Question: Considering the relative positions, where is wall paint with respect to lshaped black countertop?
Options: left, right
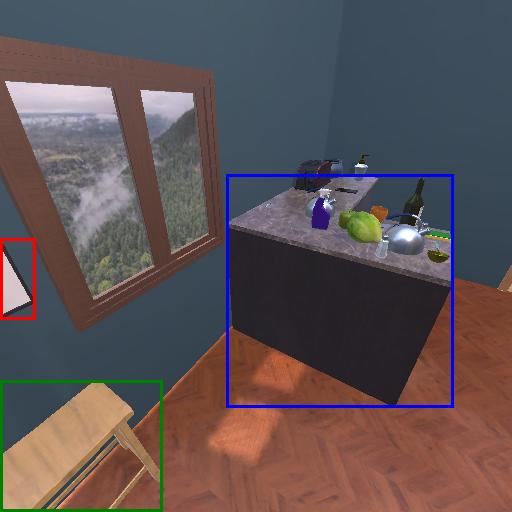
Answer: left